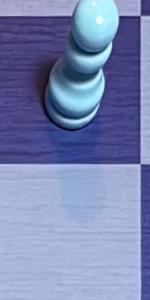
Label: Empty